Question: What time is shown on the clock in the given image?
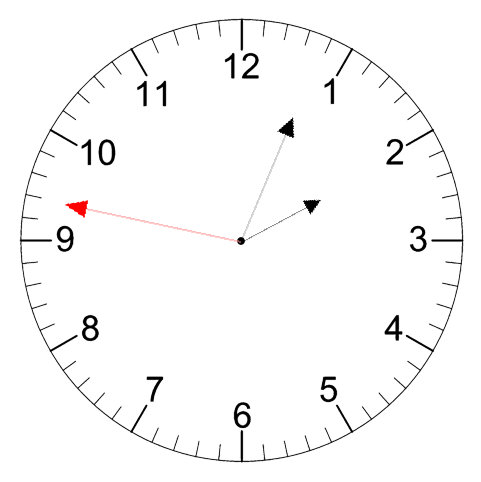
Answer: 02:03:47